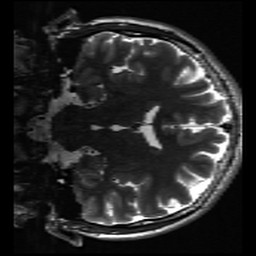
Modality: inplaneT2
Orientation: coronal